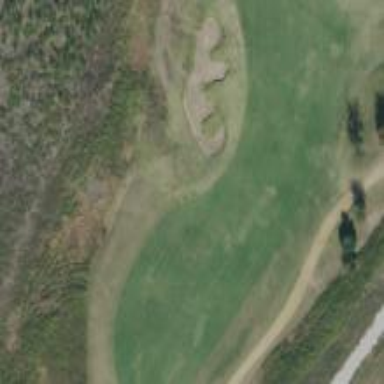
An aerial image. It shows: View of golf hole.